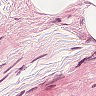
Metastatic tissue present: no